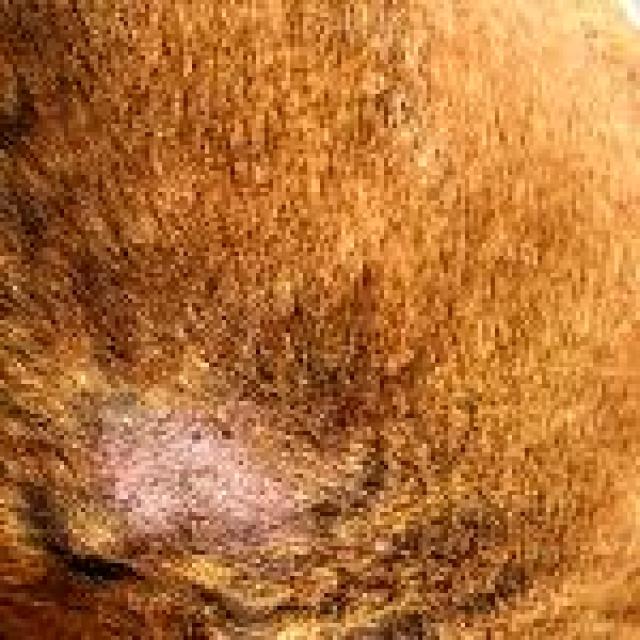
Canine fungal skin infection — characterized by alopecia, scaling, crusting, and circular lesions. Common agents include Malassezia and Candida species.